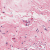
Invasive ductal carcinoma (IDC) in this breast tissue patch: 0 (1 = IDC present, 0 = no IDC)